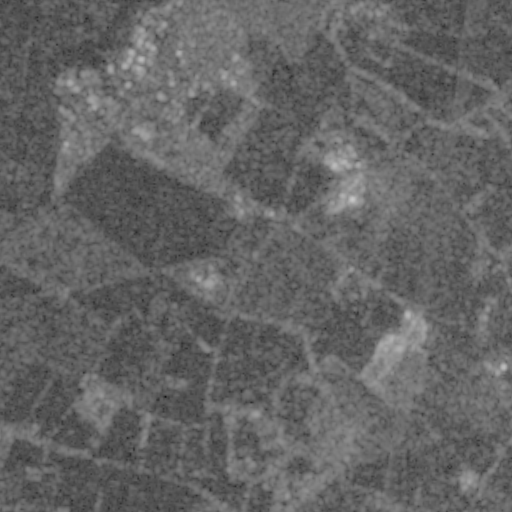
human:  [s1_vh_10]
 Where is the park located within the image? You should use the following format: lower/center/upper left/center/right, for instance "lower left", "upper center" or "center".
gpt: The park is located in the upper left of the image.
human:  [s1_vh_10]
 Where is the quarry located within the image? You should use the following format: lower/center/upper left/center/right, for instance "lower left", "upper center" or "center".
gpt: The quarry is located in the upper right of the image.
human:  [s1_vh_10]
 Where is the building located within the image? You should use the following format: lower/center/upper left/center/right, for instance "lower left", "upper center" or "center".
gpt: There is no building in the image.

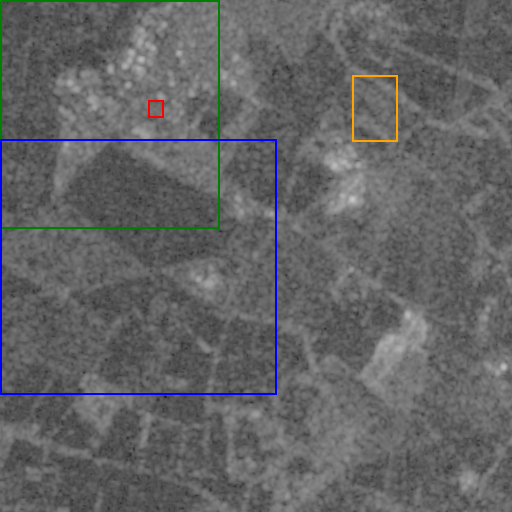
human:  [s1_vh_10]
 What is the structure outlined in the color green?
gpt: The structure outlined in green is an airport.
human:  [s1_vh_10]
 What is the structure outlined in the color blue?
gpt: The structure outlined in blue is a crop field.
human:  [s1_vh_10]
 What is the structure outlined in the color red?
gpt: The structure outlined in red is a parking lot.
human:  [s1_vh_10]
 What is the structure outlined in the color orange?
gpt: The structure outlined in orange is a quarry.
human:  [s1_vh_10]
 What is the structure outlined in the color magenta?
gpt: There is no magenta outline.